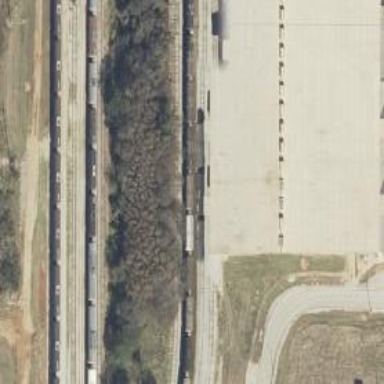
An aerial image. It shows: Railway spur service.